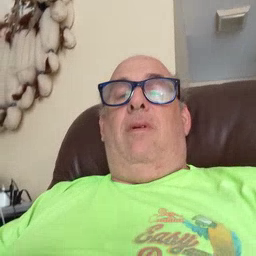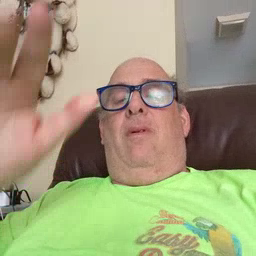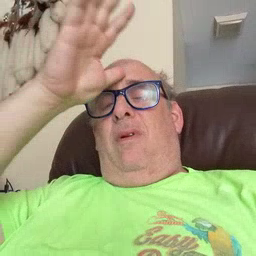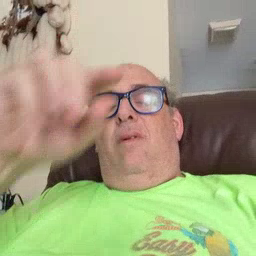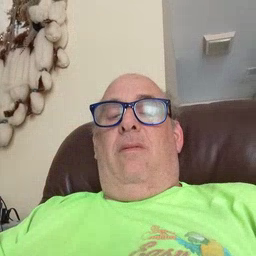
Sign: dad